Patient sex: F
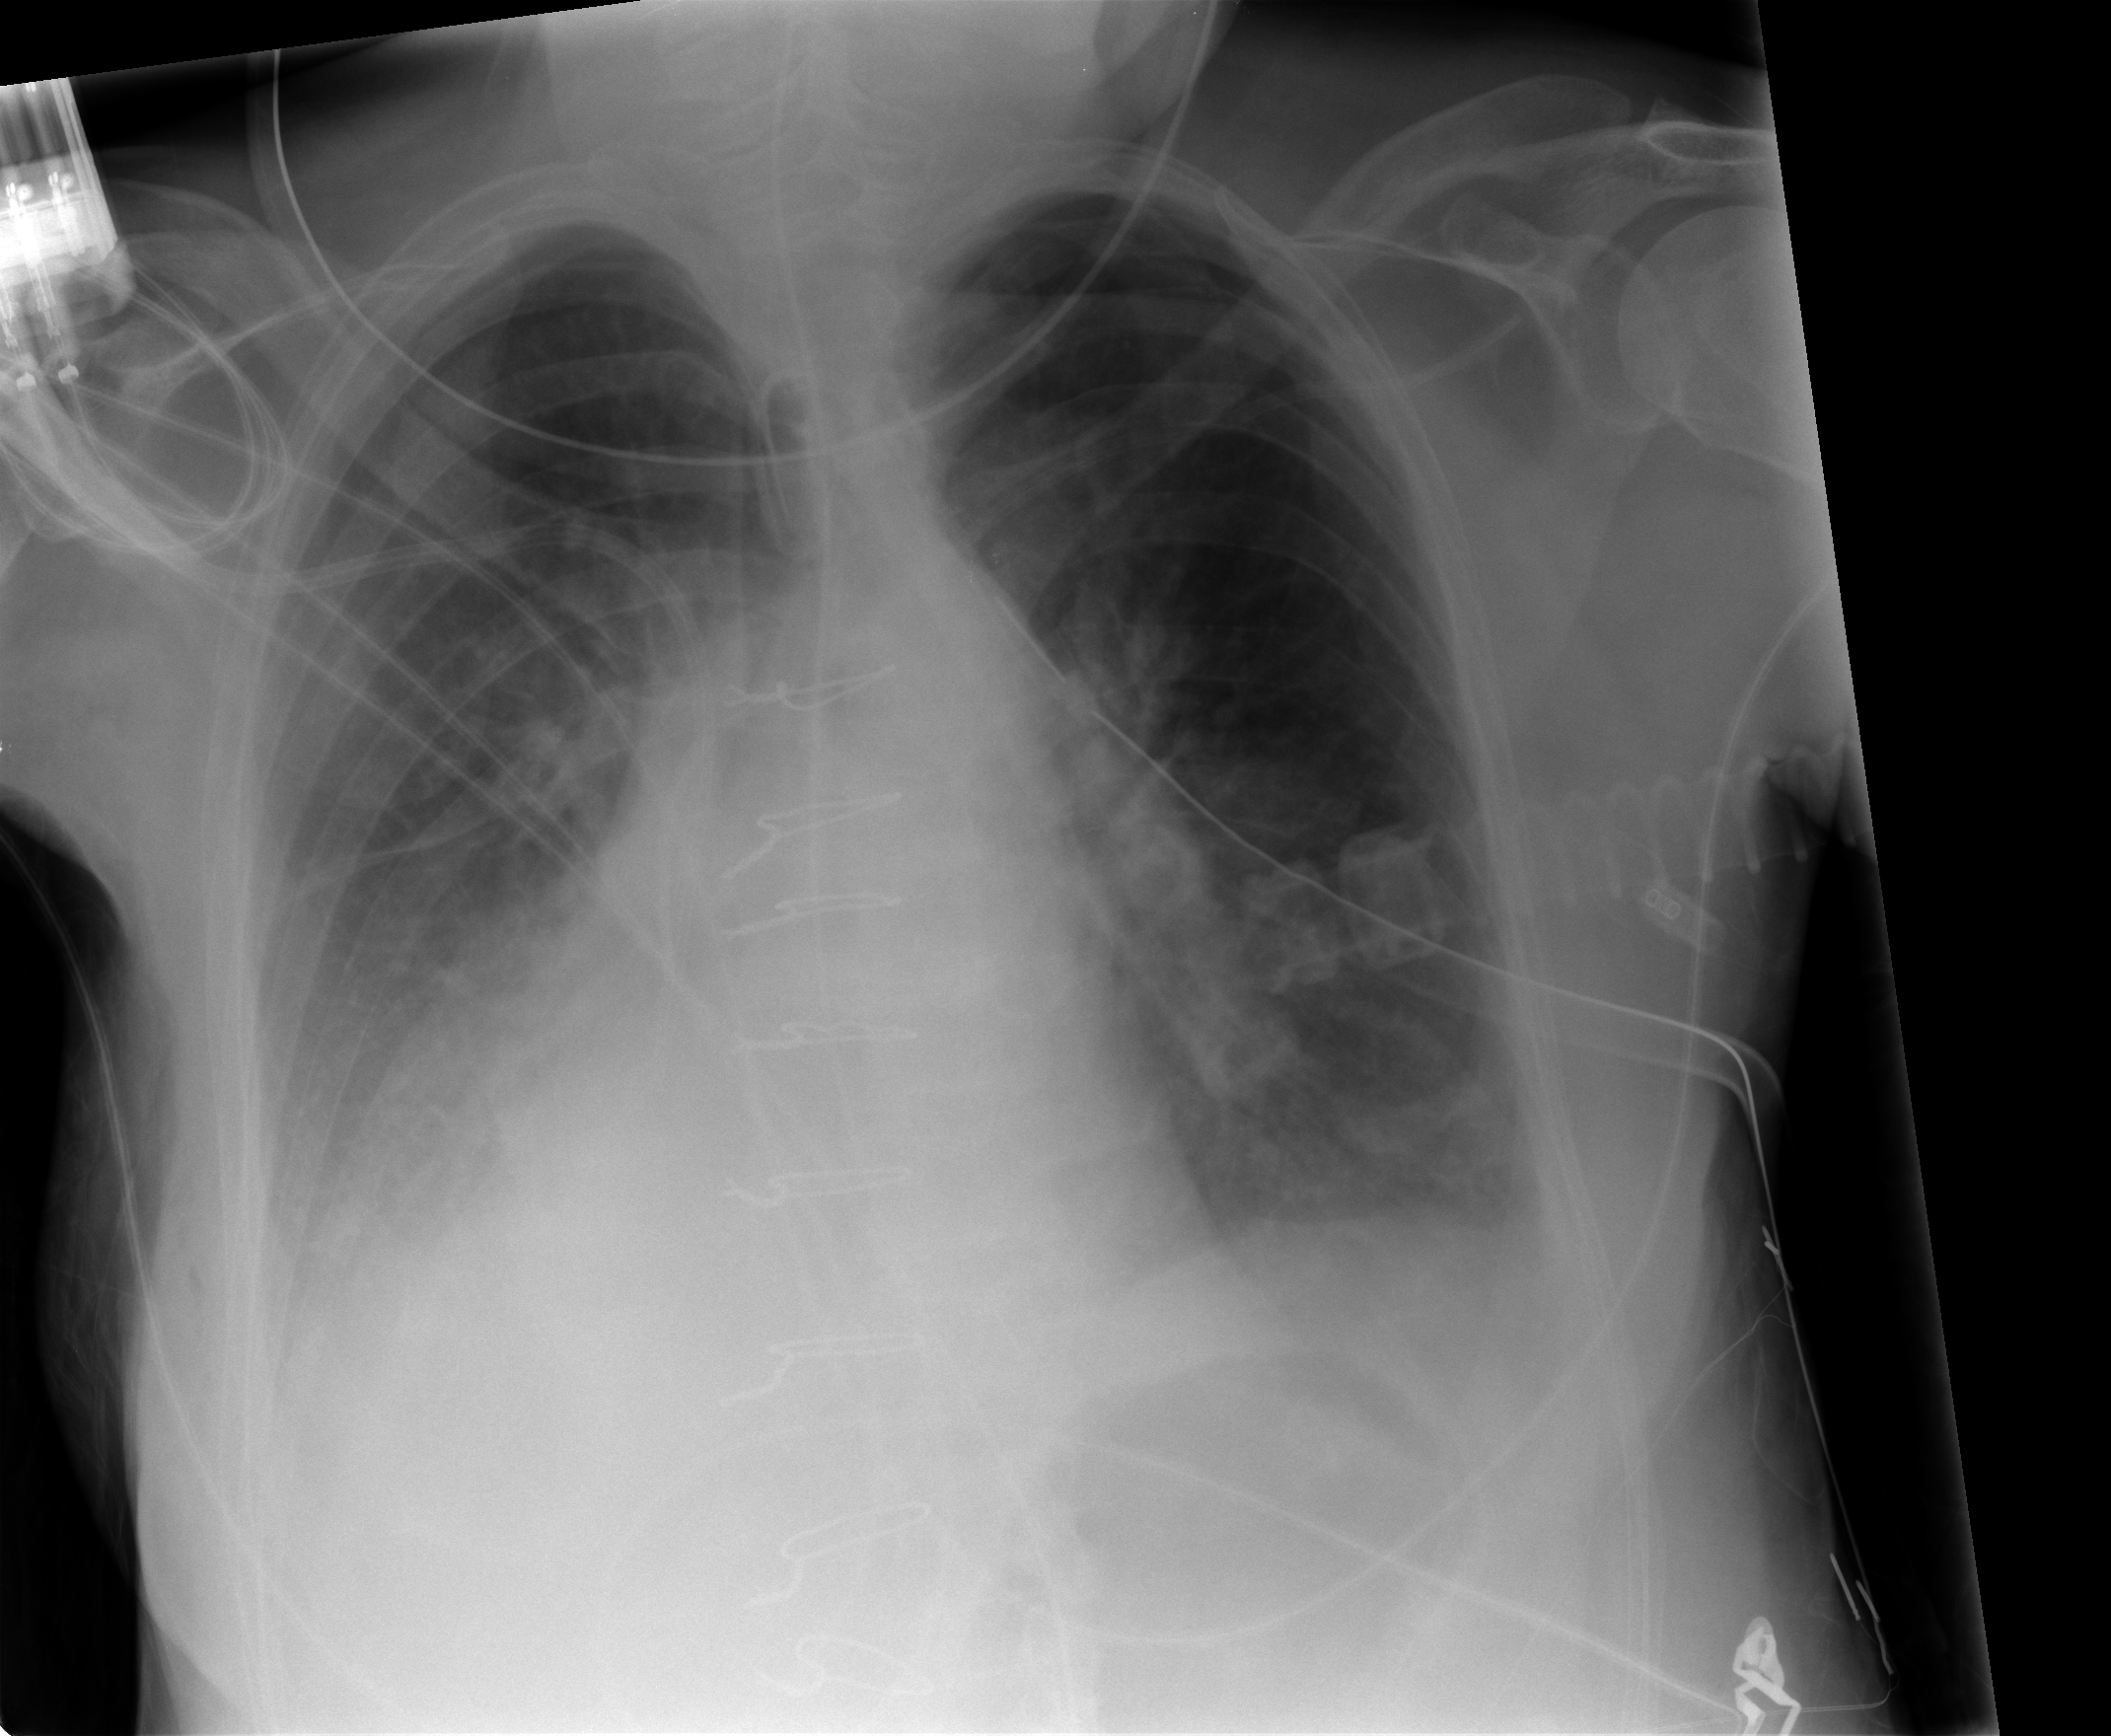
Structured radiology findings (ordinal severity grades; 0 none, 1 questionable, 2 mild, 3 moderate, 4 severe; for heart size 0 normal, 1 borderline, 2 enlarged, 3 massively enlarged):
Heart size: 0
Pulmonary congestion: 1
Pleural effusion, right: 2
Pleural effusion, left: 2
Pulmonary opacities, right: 2
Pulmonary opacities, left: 0
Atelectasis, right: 3
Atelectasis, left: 2